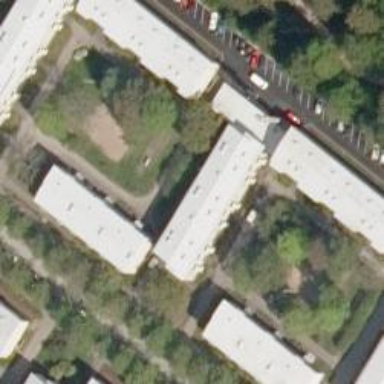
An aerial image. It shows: View of apartment building.